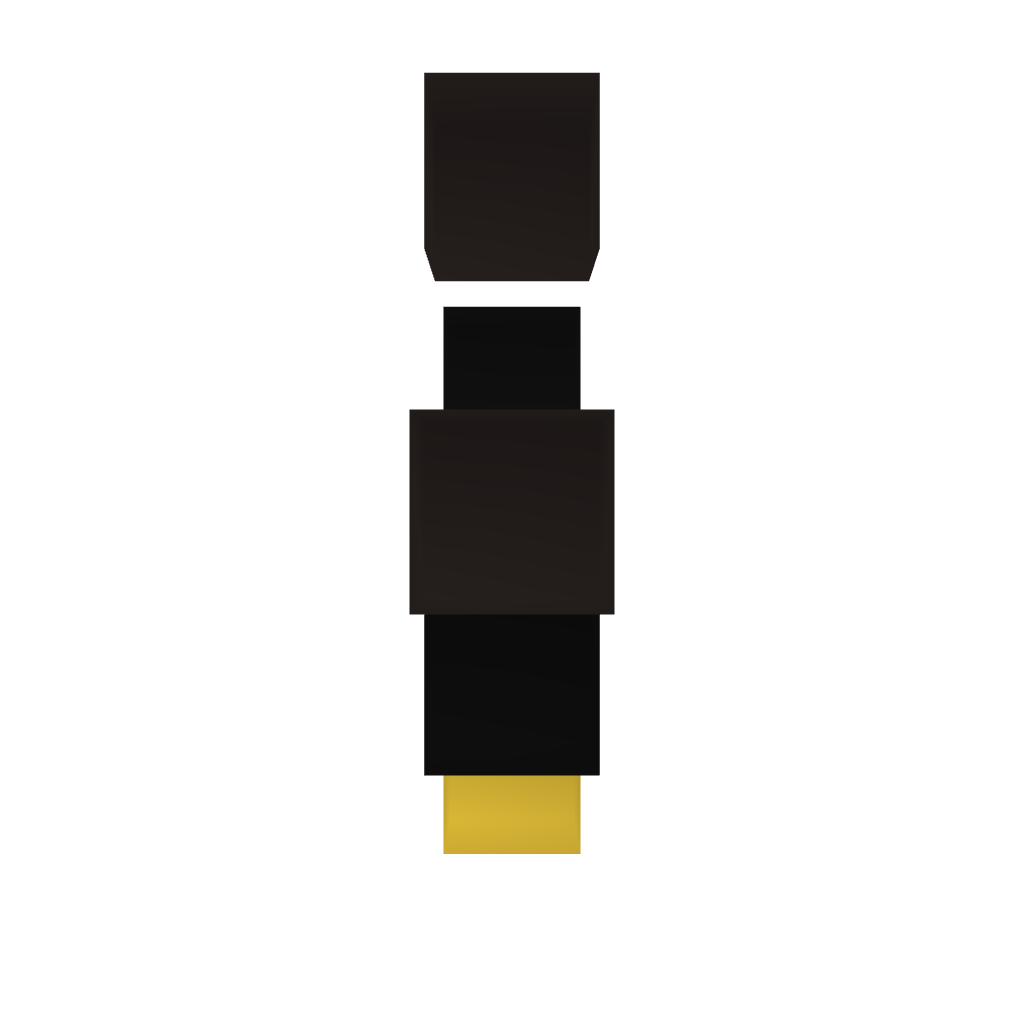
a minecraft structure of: Shop (CommandBlock)